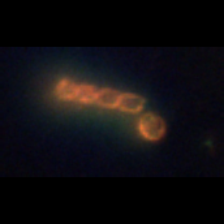
Taxon: Chaetoceros
Group: Diatoms